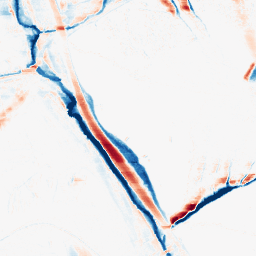
Category: morphological
Decomposition family: morphological_ellipse
Decomposition parameters: operation: average
width: 5
height: 20
Upsampling method: bicubic
Upsampling parameters: scale: 2
Upsampling scale: 2